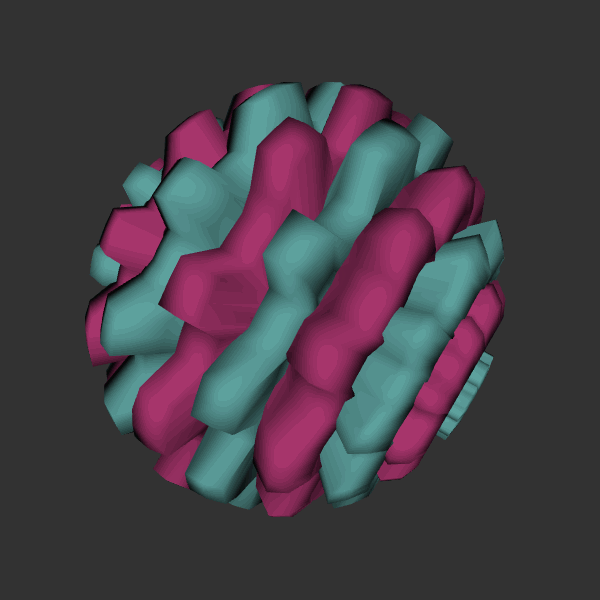
Background: dark